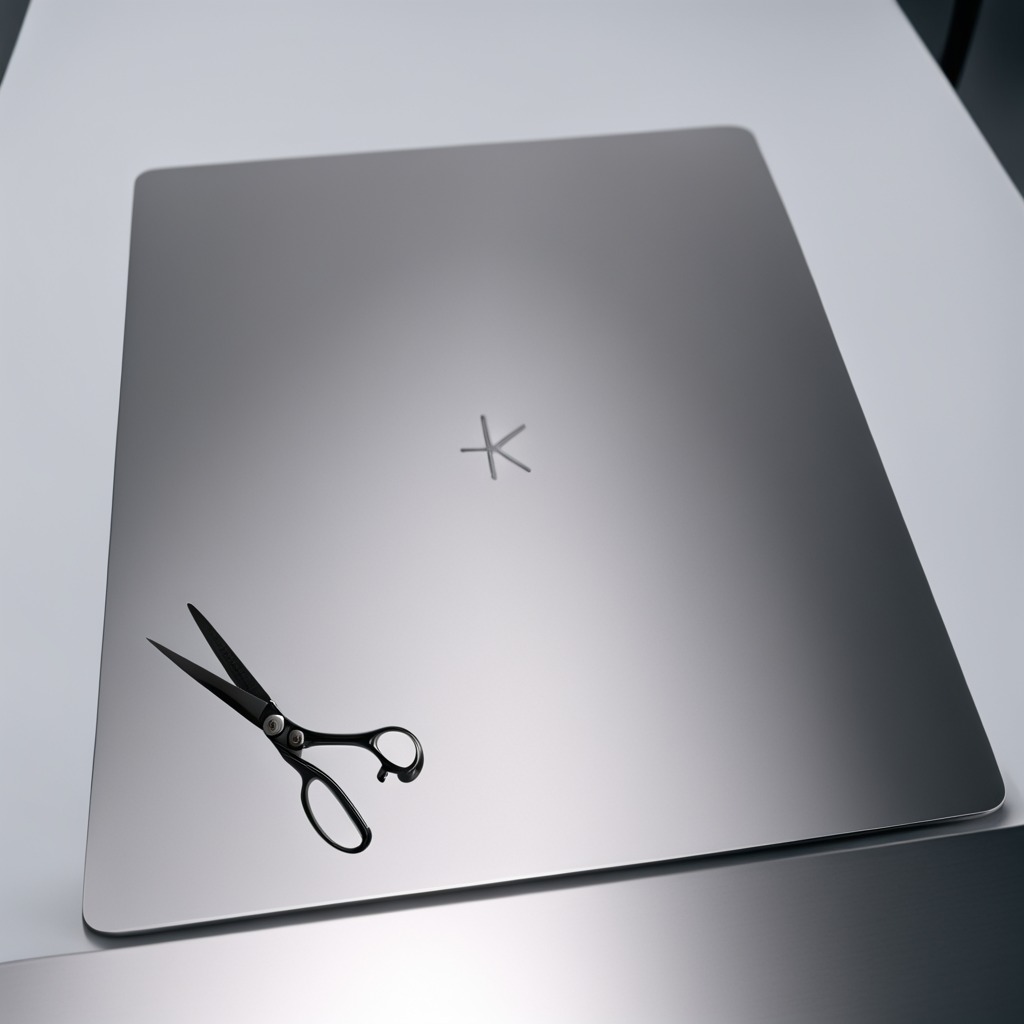
A scissor is lying on the table.